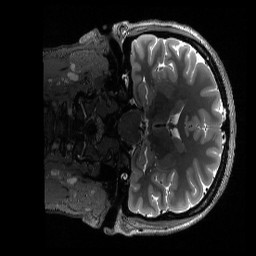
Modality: T2w
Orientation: coronal
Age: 27
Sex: female
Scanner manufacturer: siemens
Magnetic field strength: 3 T
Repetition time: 3.2 s
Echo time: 0.563 s